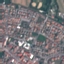
Label: Residential